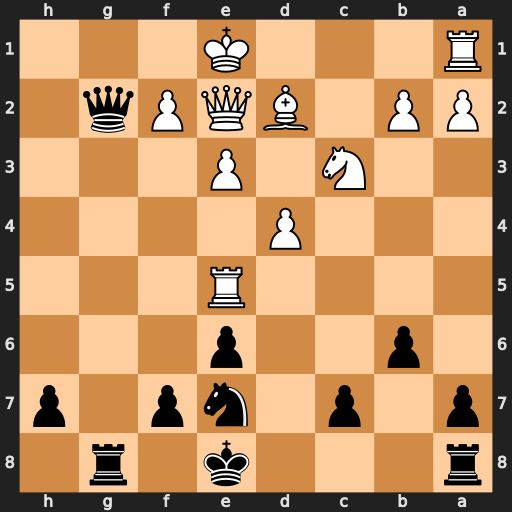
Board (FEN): r3k1r1/p1p1np1p/1p2p3/4R3/3P4/2N1P3/PP1BQPq1/R3K3
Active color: b
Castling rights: Qq
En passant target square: -
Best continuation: Qh1+ Qf1 Rg1 Ke2 Rxf1